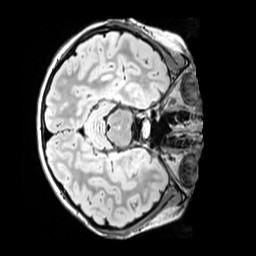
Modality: FLAIR
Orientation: axial
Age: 13
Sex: female
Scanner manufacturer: siemens
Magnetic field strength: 3 T
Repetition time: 5 s
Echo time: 0.388 s